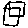
Label: square